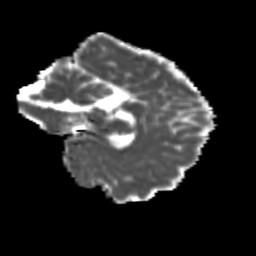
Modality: MD
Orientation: sagittal
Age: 20
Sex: female
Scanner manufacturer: siemens
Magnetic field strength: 3 T
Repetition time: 3.5 s
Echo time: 0.104 s